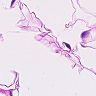
Metastatic tissue present: no